Question: I have a bit of a riddle:
I have an AndroidApplication.
The title is visible, getTitle returns the correct String.
However, getActionBar returns null.
If this be so, what is then the parentview on which the title is shown (and how do I change its color)?
I of course googled TitleBar but this always returns me answers to "actionbar" which is not what I am looking for.
There is a screenshot.
"Priscus" (white Letters on grey ground) is the title.
Now I want to change the grey to another color.
Is there a way to do it?
I do not really need an actionbar, options and such, I only need another color at this one place.
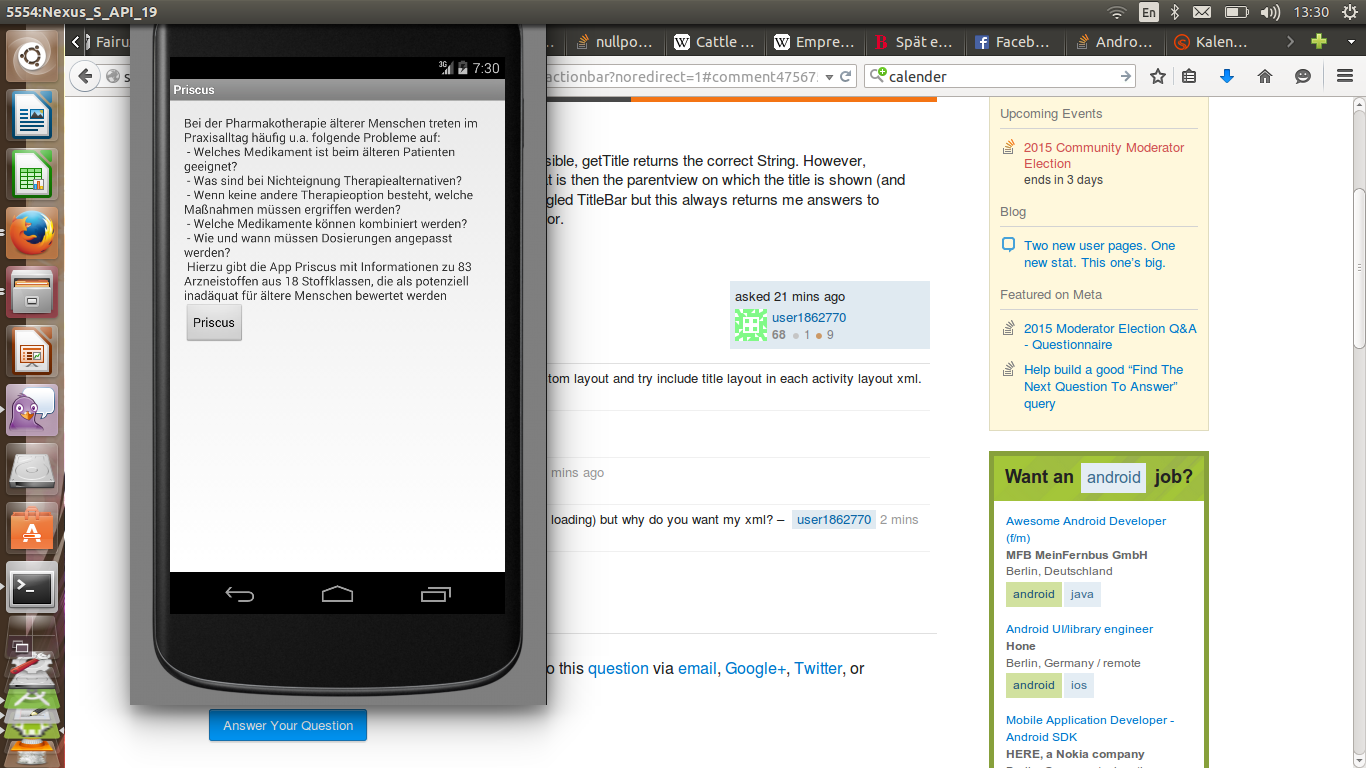
Answer: > However, getActionBar returns null.
In part, that is because you have chosen to use a theme based on 'Theme', rather than one based on 'Theme.Holo' or 'Theme.Material', based upon your screenshot. There is no action bar with 'Theme', as 'Theme' pre-dates the action bar, introduced over four years ago in Android 3.0.
> what is then the parentview on which the title is shown
That lies outside the scope of the Android SDK, and I am not aware that it can be reached even via unreliable script-kiddie approaches.
> and how do I change its color
You don't. The long-since-discontinued title bar, as shown in your screenshot, always looks that way.
> I do not really need an actionbar, options and such
That may be true. However, users are going to interpret your ancient UI theme as a sign that you are not updating and maintaining the app, since it looks like it has not been touched in four years. This may reduce interest in your app, if it is being distributed to all comers through a distribution channel like the Play Store.